Question: I am testing a website that has both a vertical login form on the right, and a horizontal form on the bottom. Both have identically named "email" and "password" fields. So I am employing capybara's 'within' to scope for the fields I'm interested in. The interesting bits of the web form look like this:

I have two separate projects, in which I am experimenting with sauce labs for automation. The first project is the capybara-only example, modified to test the page shown above. The second project is a cucumber implementation of the exact same tests. These are very simple, one-time hard-coded tests, just to get a proof of concept of the two techniques.
Here is the interesting bit of the capybara-only example:
'''
within(:css, ".right-container.login-form") do
fill_in 'email', :with => "greg.gauthier+#{generate_email_suffix}@website.com"
fill_in 'password', :with => 'l33tP@$$w0rd'
click_button 'Submit'
end
'''
Here is the interesting bit of the cucumber step_definition:
'''
When(/^The user enters his information$/) do
within(:css, ".right-container.login-form") do #the page has duplicate forms
fill_in 'email', :with => "greg.gauthier+#{generate_email_suffix}@website.com"
fill_in 'password', :with => 'l33tP@$$w0rd'
click_button 'Submit'
end
end
'''
When I run the capybara-only version, everything works great. The form gets filled in, and the email confirmation gets sent.
However, when I run the cucumber version, I get this error:
'''
Unable to find css ".right-container.login-form" (Capybara::ElementNotFound)
'''
How can this be? It's the exact same page, the exact same capybara method ('within', using the ':css' selector), and the exact same test code. What am I not getting (aside from the fact that <URL>?
Oh, here's what the require list looks like in the sauce_helper:
Capybara-only version:
'''
require "sauce"
require "sauce/capybara"
require 'capybara/rails'
require 'capybara/rspec'
'''
Cucumber version:
'''
require "sauce"
require "sauce/capybara"
require "sauce/cucumber"
'''
Do I maybe need to include the extra capybara gems in the cucumber version?
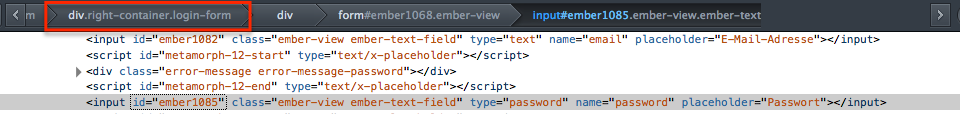
Answer: Ok, I'm embarrassed to admit this, but the reason for this question was ignorance of webdriver behavior, at least as it works with Capybara/Cucumber.
The test in question is the second scenario in a set of scenarios. Apparently, selenium resets the browser to blank, between each scenario. So, test one works perfectly, but test two, three, and so forth fail on ElementNotFound because, of course... the page in question was not even loaded.
I added a 'Before' hook to a 'hooks.rb' file in my support path, and now it's working.
Apologies for cluttering the question stream...